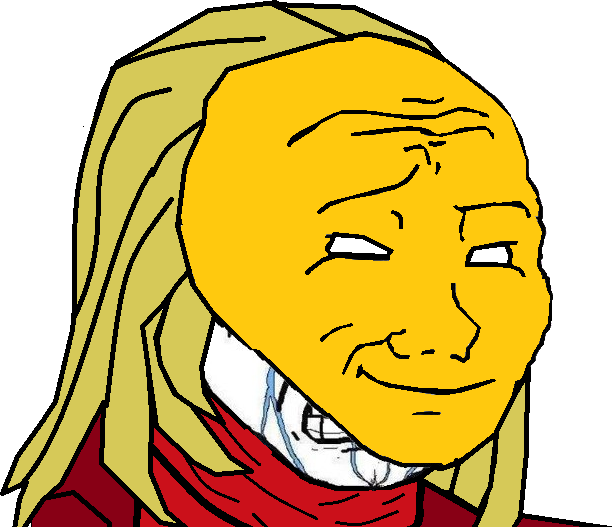
Label: 5_Crying_Wojak